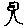
Label: tree